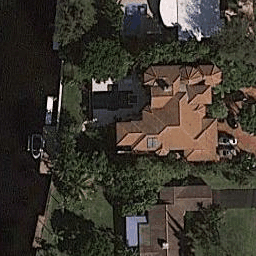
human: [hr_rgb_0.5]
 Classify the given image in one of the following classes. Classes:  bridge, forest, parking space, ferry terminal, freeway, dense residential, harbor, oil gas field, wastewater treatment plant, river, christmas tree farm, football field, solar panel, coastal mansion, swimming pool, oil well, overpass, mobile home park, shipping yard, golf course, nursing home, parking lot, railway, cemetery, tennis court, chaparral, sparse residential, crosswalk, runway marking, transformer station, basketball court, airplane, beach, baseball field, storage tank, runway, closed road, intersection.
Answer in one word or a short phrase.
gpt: coastal mansion